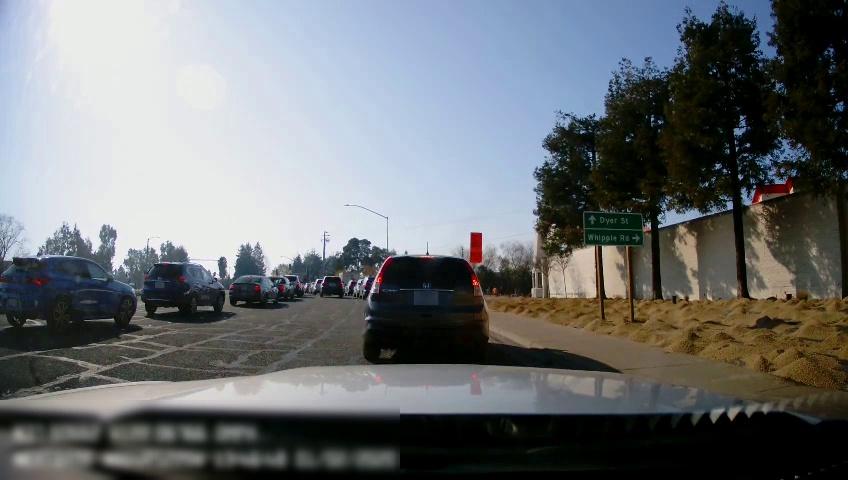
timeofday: Dusk/Dawn/Twilight
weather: Sunny
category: Drivable Space
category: Vehicles | SUV
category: Vehicles | Car
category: Vehicles | SUV
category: Vehicles | SUV
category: Vehicles | SUV
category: Vehicles | Car
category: Vehicles | SUV
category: Vehicles | SUV
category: Vehicles | SUV
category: Vehicles | SUV
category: Vehicles | SUV
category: Vehicles | Truck
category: Traffic | Signs
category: Traffic | Signs